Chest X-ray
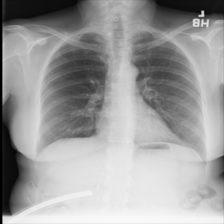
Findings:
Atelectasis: negative
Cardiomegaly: negative
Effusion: negative
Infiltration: negative
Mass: negative
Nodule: negative
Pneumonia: negative
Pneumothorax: negative
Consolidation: negative
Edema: negative
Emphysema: negative
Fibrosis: negative
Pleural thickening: negative
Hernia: positive